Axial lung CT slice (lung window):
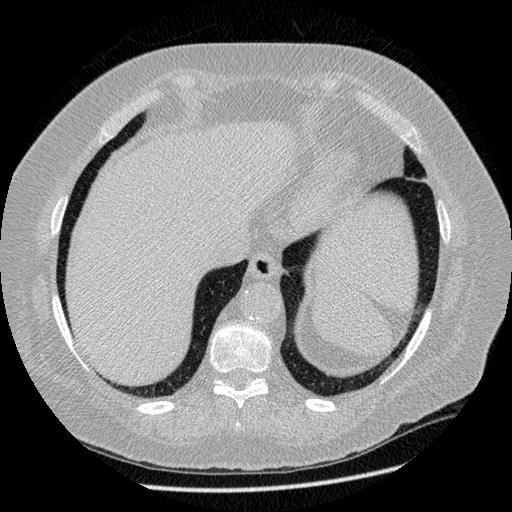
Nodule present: no